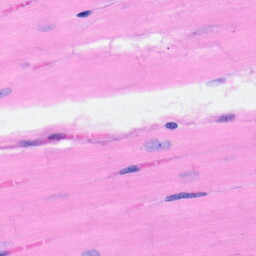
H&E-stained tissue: Heart